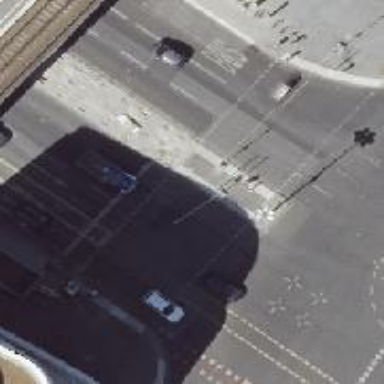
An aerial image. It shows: Footway located on traffic island.